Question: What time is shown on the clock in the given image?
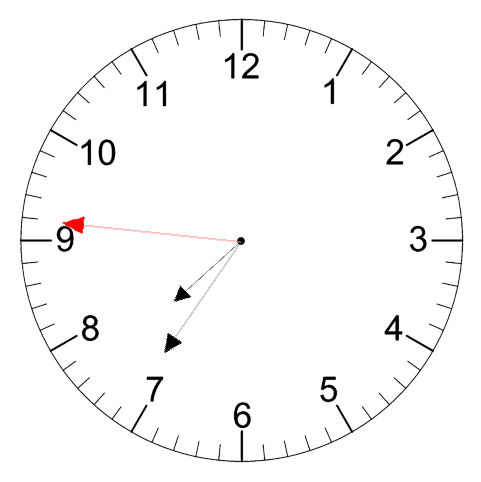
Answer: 07:35:46